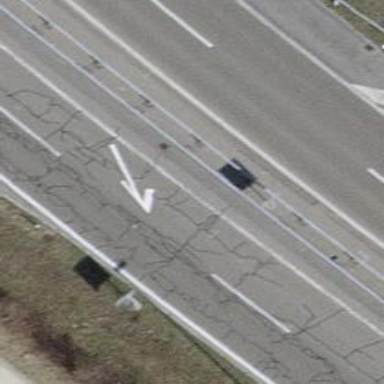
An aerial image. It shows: Asphalt motorway.